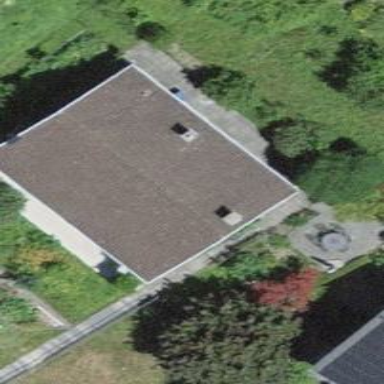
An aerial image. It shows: Gabled roof on residential building.